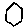
Label: hexagon